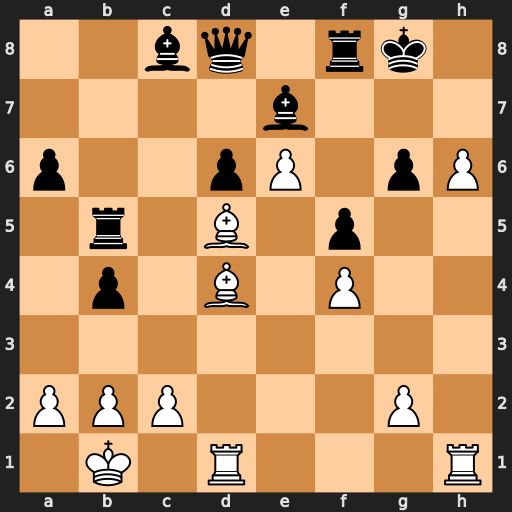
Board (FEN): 2bq1rk1/4b3/p2pP1pP/1r1B1p2/1p1B1P2/8/PPP3P1/1K1R3R
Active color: w
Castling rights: -
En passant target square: -
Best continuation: h7#